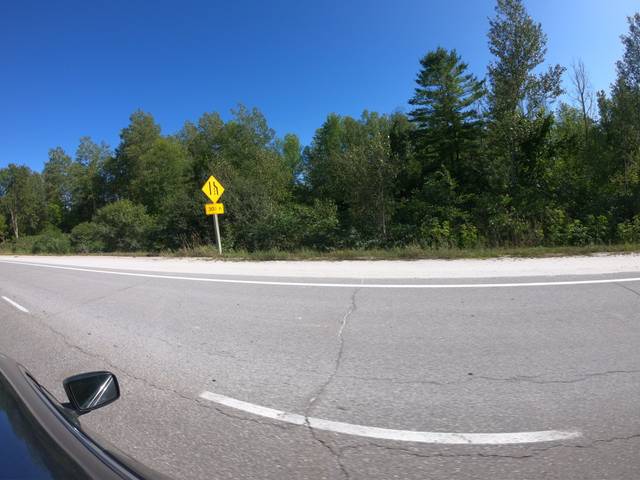
Region: Canada
Coordinates: 44.88, -76.327